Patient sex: M
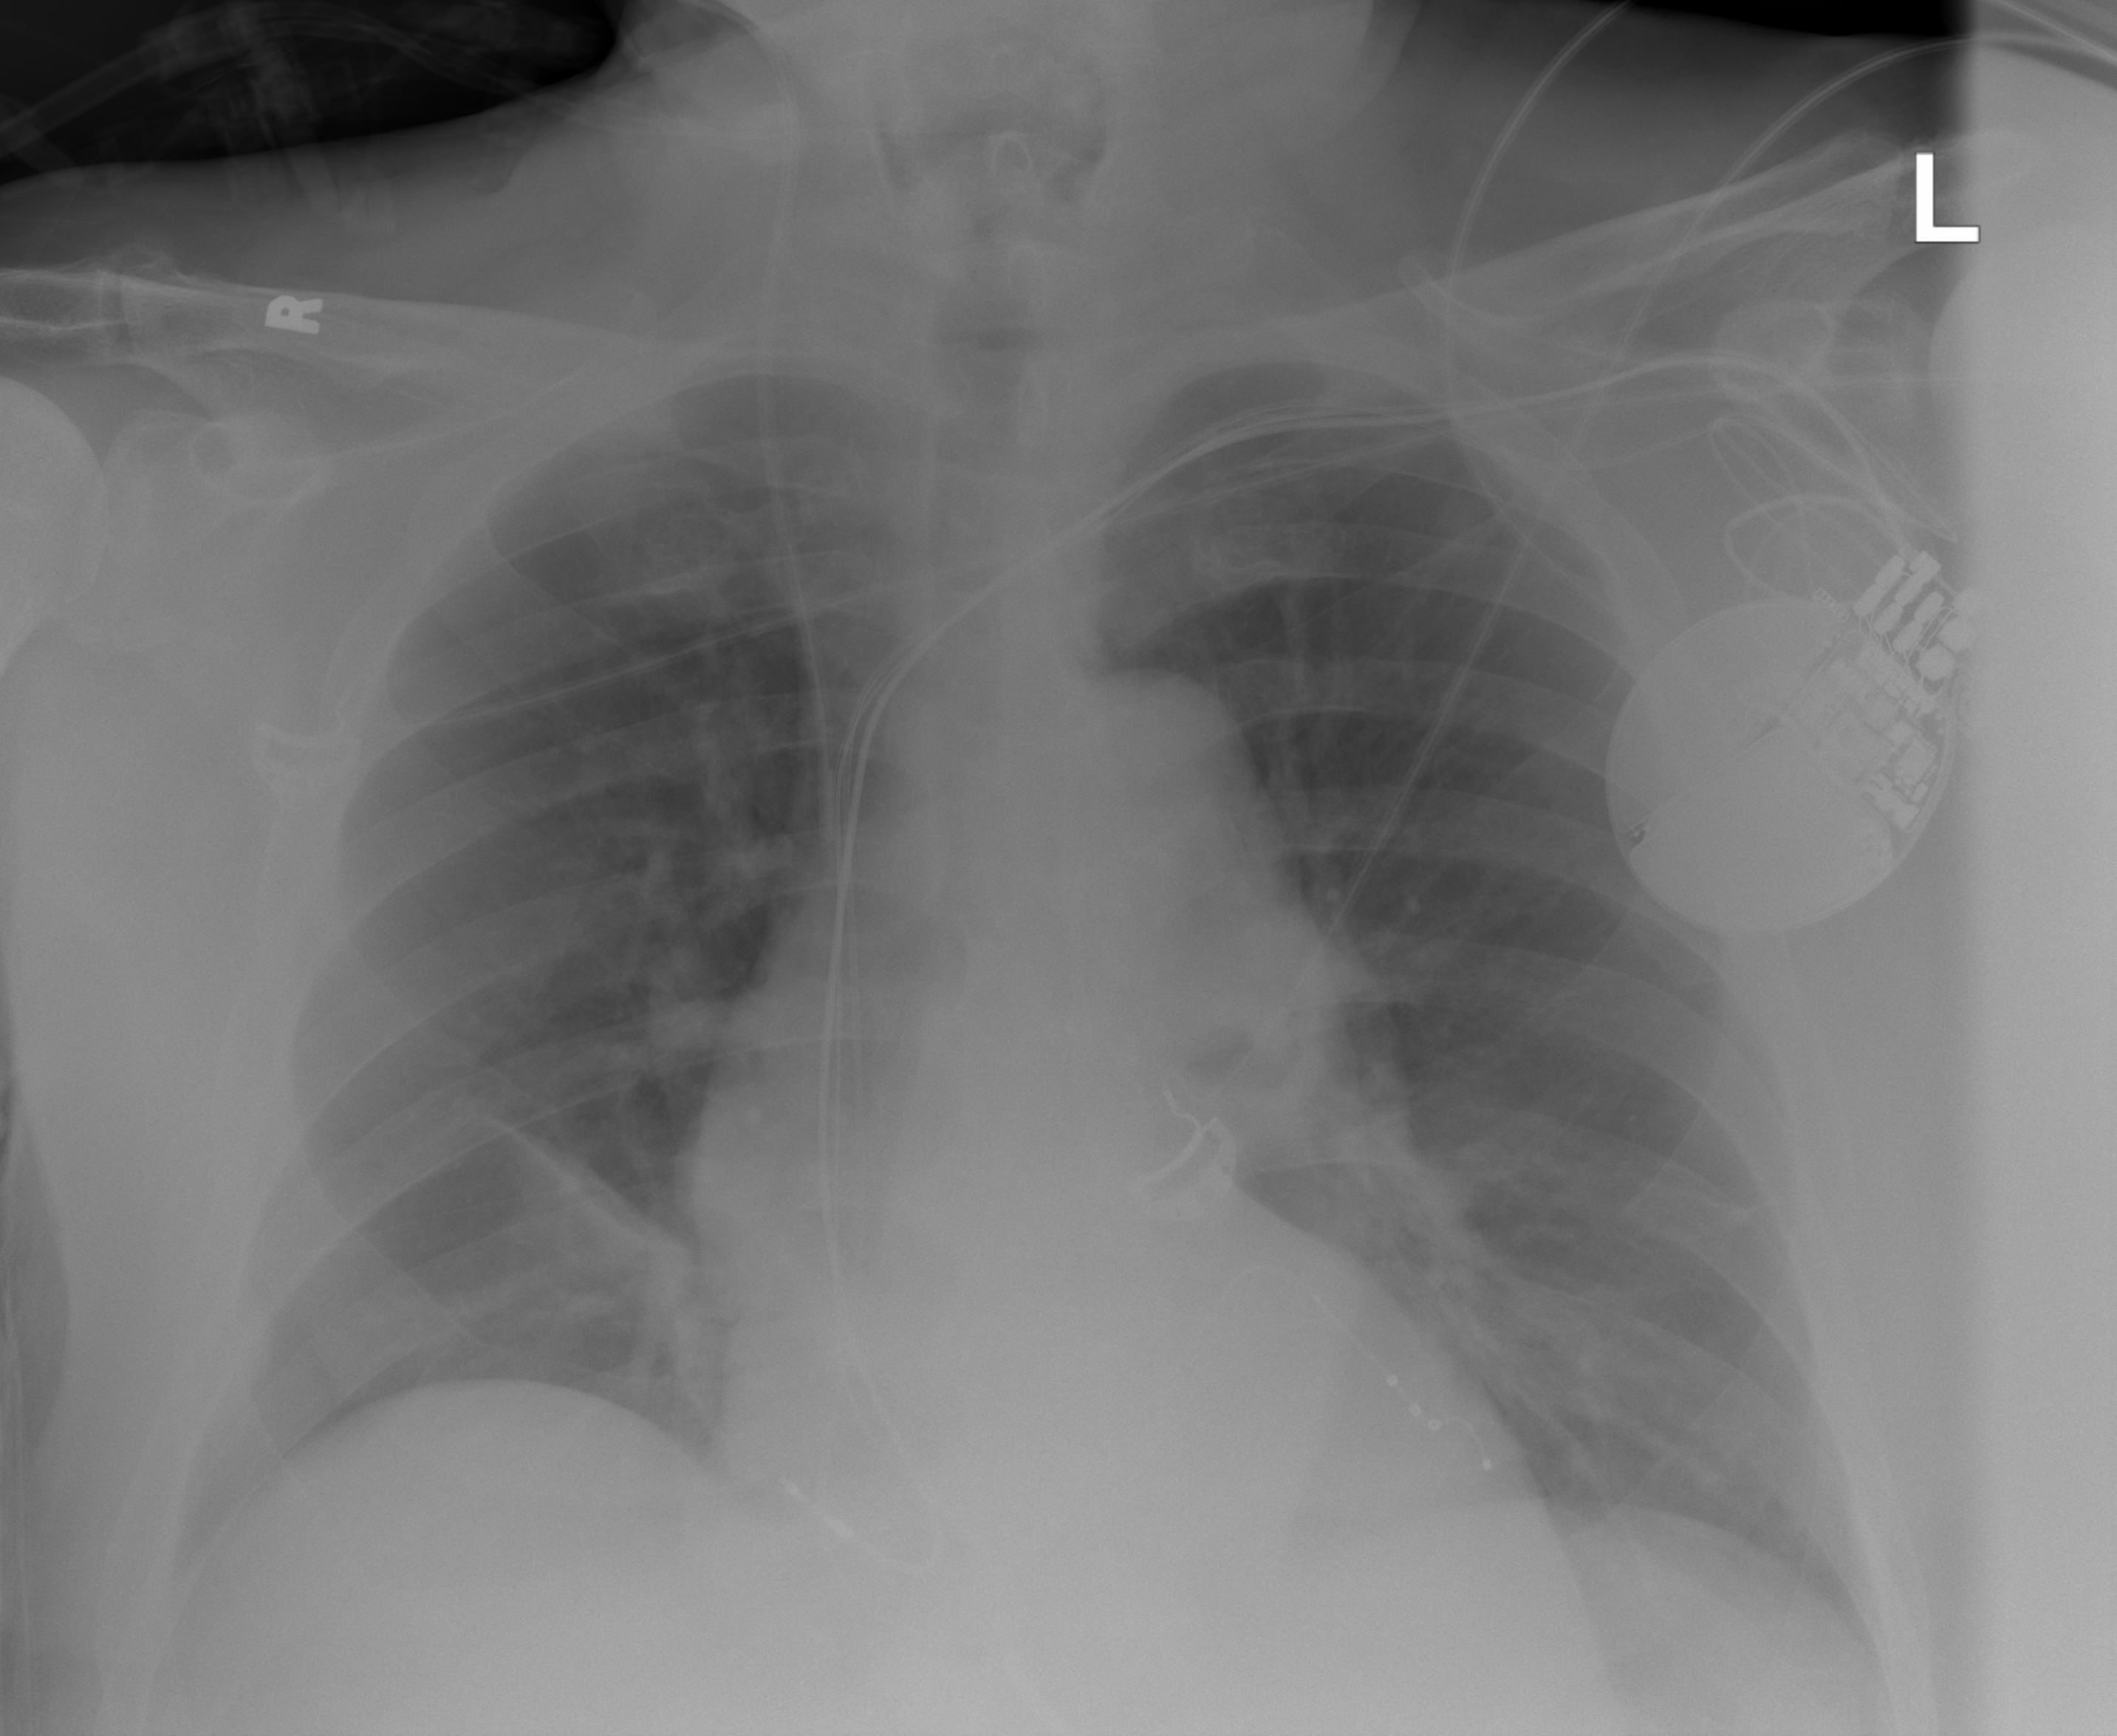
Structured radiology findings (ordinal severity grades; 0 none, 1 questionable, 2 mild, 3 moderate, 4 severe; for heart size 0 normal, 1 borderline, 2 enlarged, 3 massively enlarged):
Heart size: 0
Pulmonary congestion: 2
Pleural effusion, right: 0
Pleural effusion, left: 0
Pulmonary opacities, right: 0
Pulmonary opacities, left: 0
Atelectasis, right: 2
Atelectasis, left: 2